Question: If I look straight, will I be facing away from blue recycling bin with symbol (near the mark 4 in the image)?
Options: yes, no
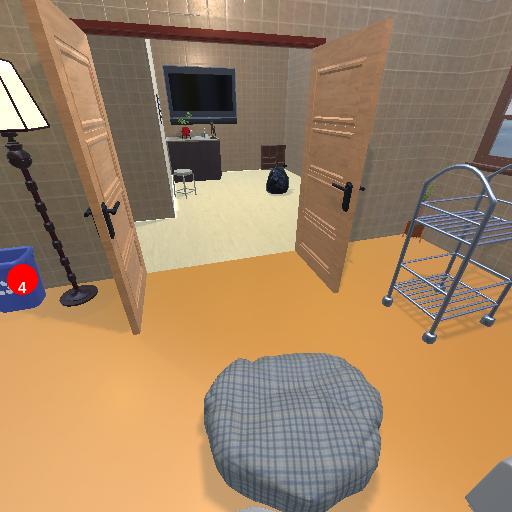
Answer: yes